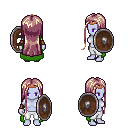
a pixel art fantasy rpg character, female body template, dark elf, purple skin, green cape, white pants, white blonde extra-long hairstyle, bronze tiara, leather bracers, shield, four views (front, back, left, right), 2x2 character sprite sheet, small pixel art, hard edges, no anti-aliasing